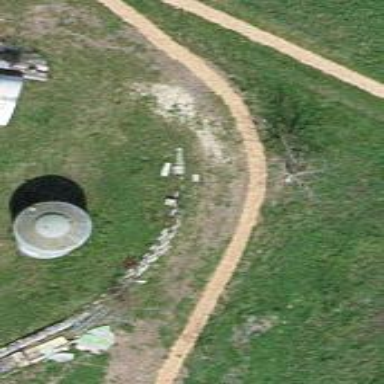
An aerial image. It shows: Maroon bench.